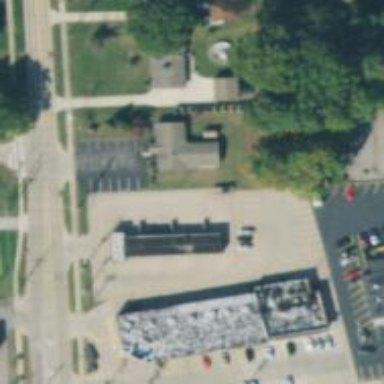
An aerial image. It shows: Veterinary facility.